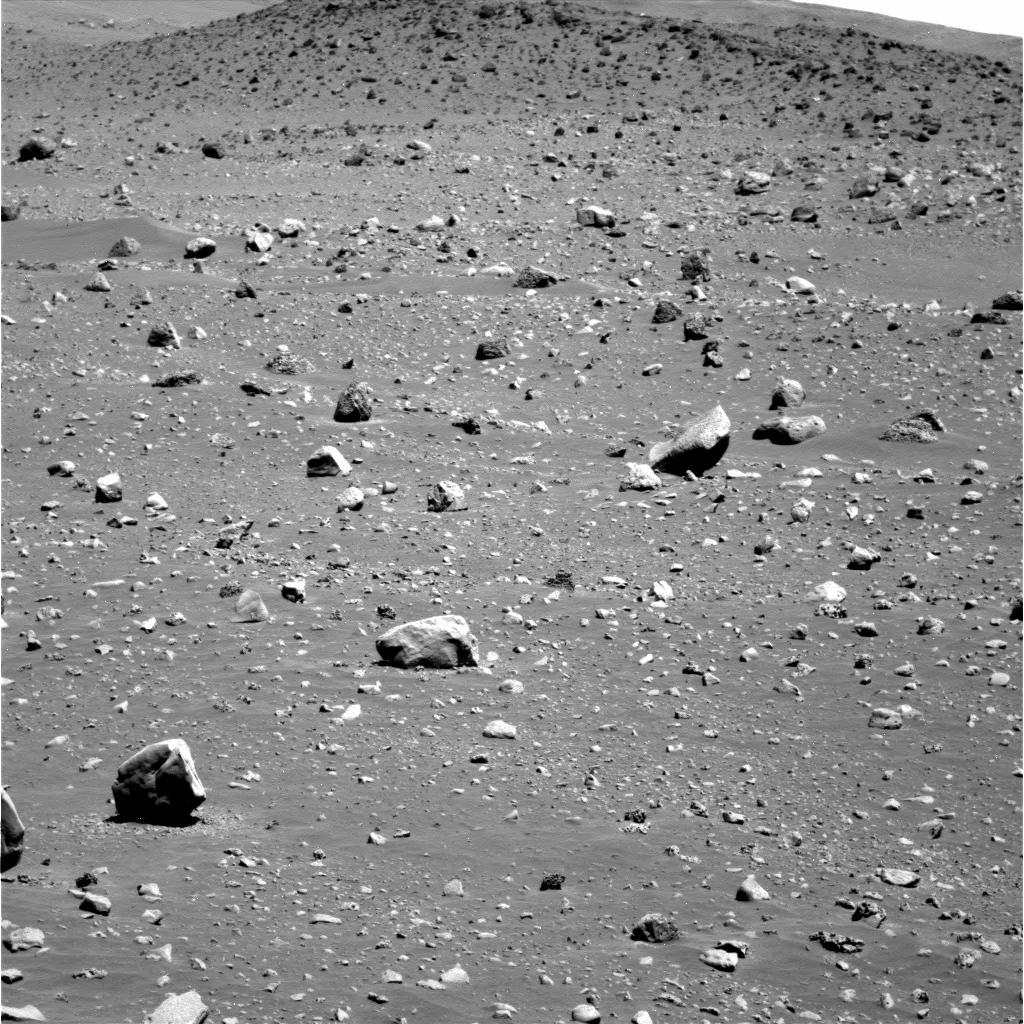
Terrain classes present: Gravel / Sand / Soil, Rock, Sky / Distant Mountains